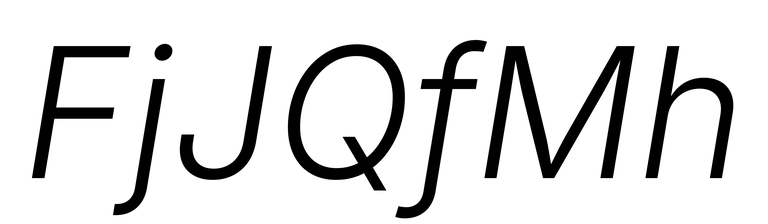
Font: Inter-Italic_Light_Italic